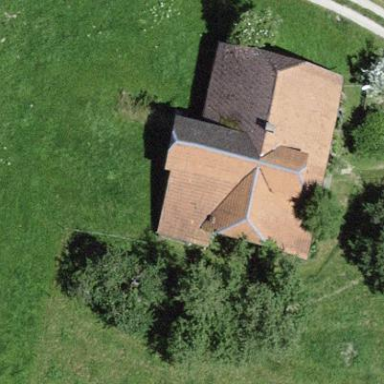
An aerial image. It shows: Farm building.